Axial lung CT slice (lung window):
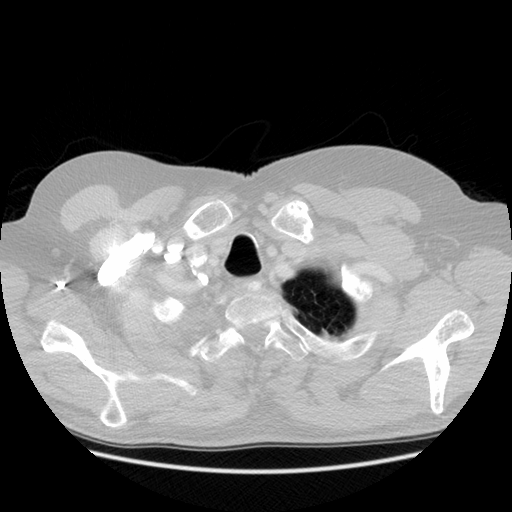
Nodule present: no